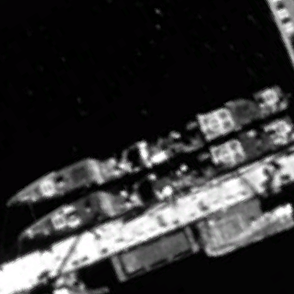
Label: cruiser